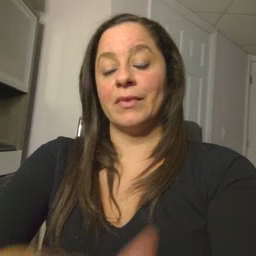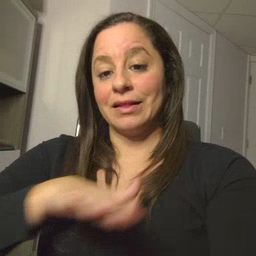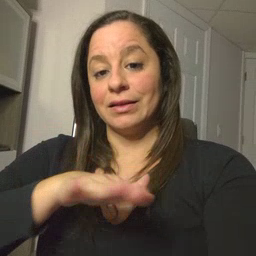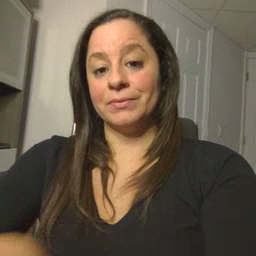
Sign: clean